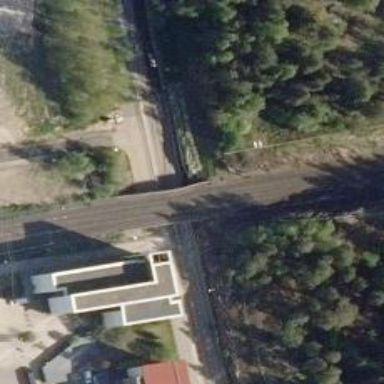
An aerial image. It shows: Railway signal with catenary mast.